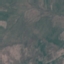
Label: HerbaceousVegetation